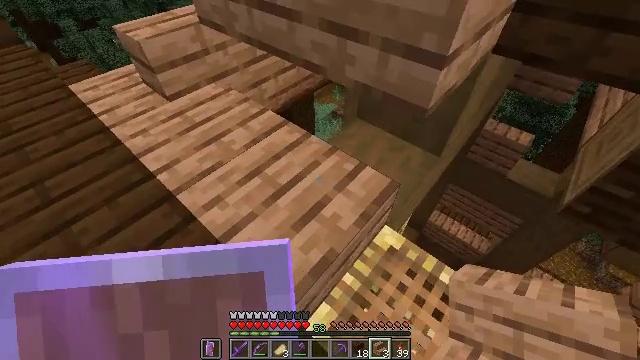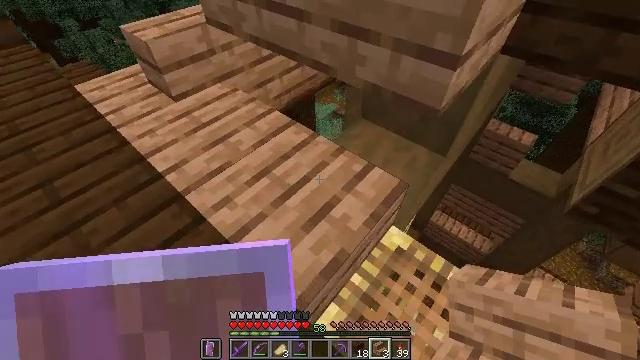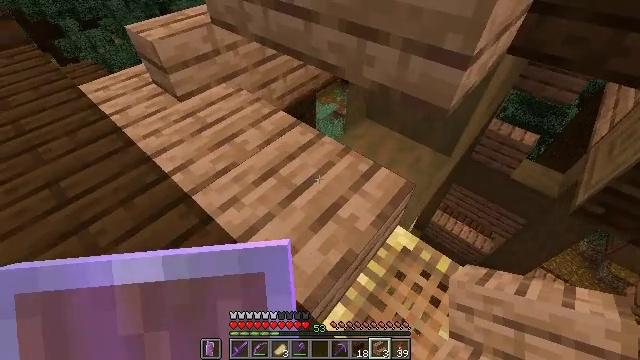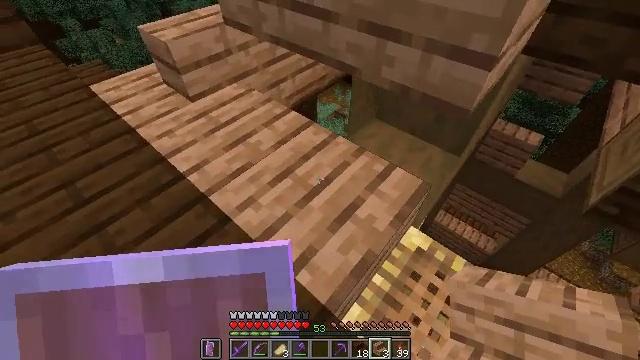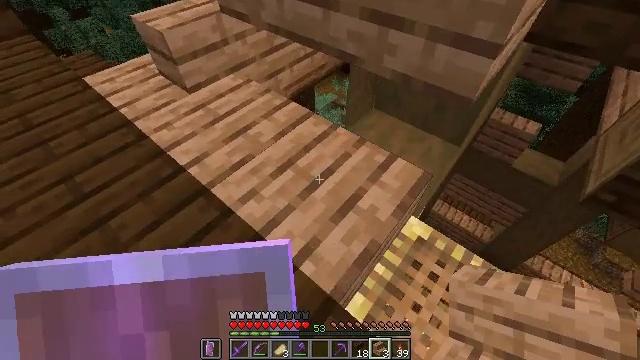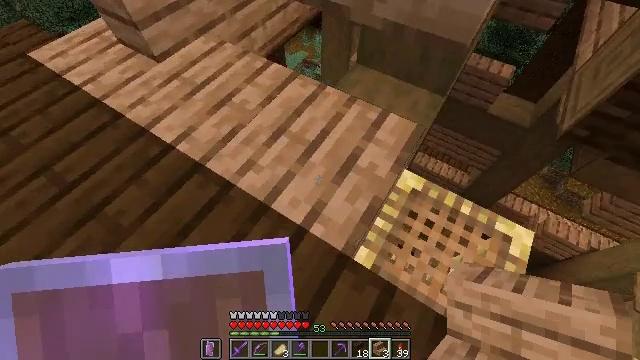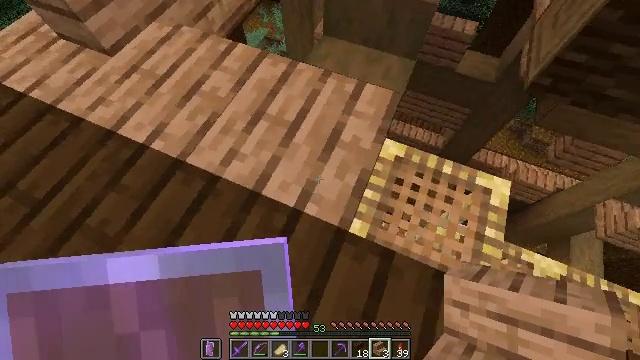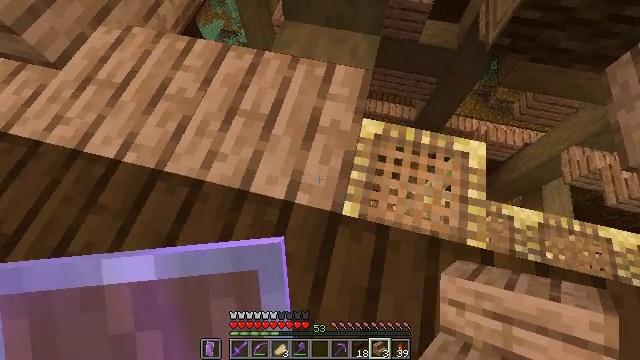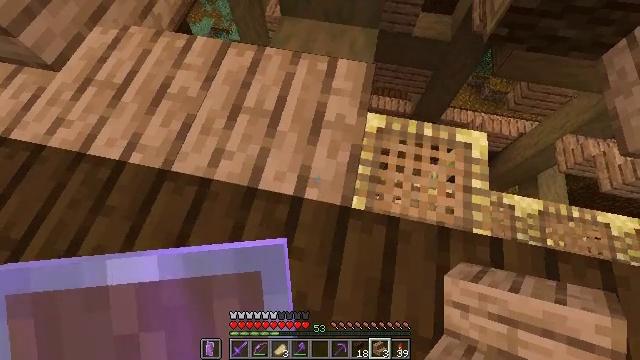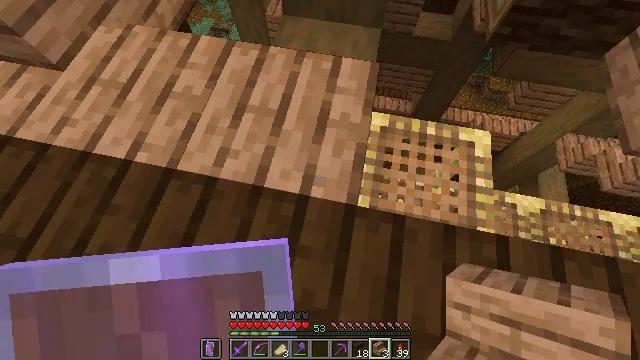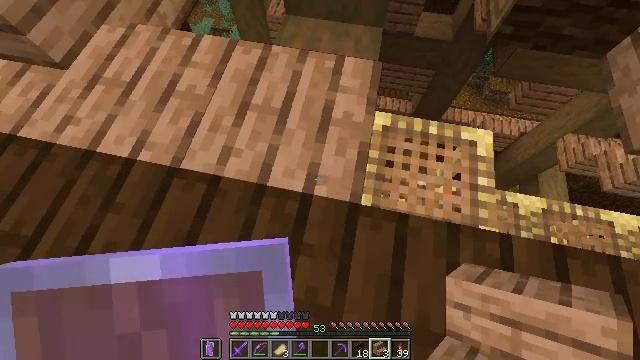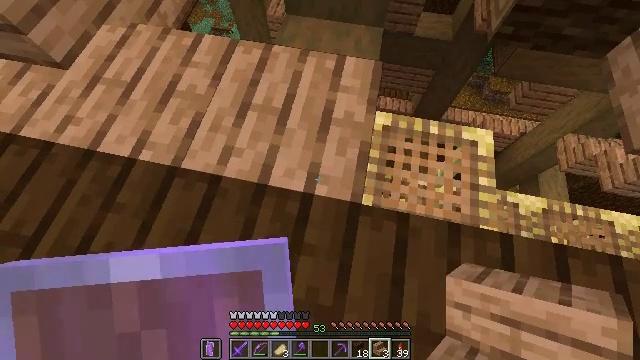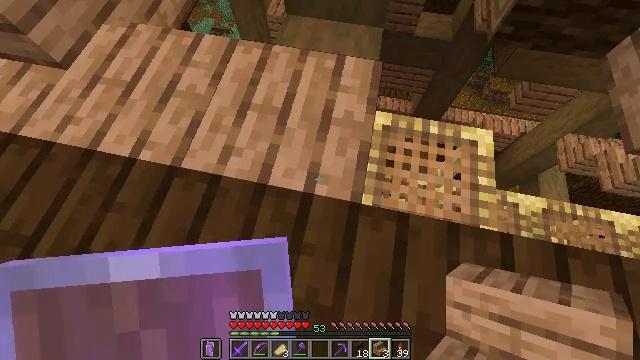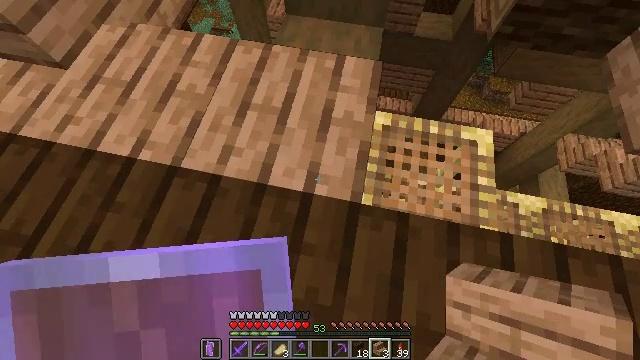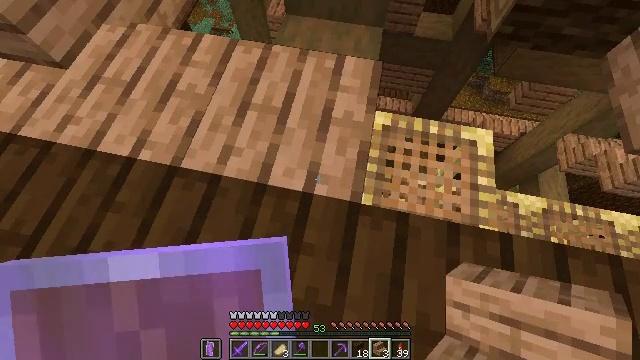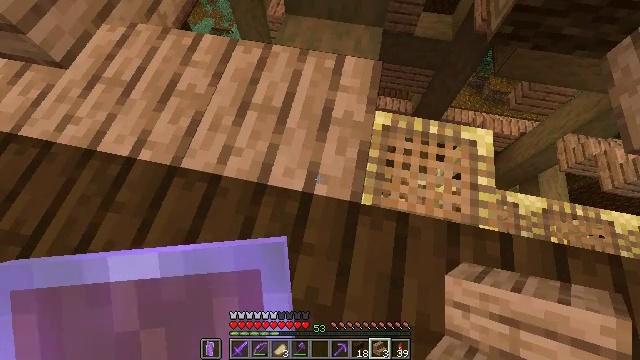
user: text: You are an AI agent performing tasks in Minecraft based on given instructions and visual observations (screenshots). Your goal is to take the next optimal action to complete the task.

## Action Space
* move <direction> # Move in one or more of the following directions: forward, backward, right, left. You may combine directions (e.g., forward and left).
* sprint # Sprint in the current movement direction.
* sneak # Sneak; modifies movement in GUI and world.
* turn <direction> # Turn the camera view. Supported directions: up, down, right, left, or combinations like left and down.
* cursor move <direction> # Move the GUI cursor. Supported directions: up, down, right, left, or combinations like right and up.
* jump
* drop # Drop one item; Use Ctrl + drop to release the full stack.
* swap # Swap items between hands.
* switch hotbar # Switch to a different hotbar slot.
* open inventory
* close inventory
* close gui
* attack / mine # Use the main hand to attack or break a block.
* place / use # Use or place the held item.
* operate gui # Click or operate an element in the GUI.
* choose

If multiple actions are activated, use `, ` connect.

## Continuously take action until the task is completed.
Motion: motion action
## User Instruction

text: Break the jungle slab to collect it.
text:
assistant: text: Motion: move left, sneak
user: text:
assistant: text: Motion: move left, sneak
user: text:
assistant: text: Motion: move left, sneak
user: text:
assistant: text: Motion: move left, sneak, turn down
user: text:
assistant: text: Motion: move left, sneak, turn right and down
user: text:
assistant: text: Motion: move left, sneak, turn right and down
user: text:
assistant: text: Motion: move left, sneak, turn right and down
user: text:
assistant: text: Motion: sneak, turn right
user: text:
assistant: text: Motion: sneak
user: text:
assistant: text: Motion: sneak
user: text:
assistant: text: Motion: sneak
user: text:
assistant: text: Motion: sneak
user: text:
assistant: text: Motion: sneak
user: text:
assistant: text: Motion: sneak
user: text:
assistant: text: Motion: sneak
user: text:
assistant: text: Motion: sneak
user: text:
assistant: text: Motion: sneak
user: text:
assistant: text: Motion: sneak
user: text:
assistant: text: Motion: sneak
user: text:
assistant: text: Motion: sneak
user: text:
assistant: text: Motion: sneak
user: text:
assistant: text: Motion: sneak
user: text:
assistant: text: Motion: sneak
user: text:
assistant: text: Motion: sneak
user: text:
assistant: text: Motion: sneak
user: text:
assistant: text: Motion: sneak
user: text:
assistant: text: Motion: sneak
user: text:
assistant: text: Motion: sneak
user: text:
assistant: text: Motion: sneak
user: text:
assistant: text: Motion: sneak